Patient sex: M
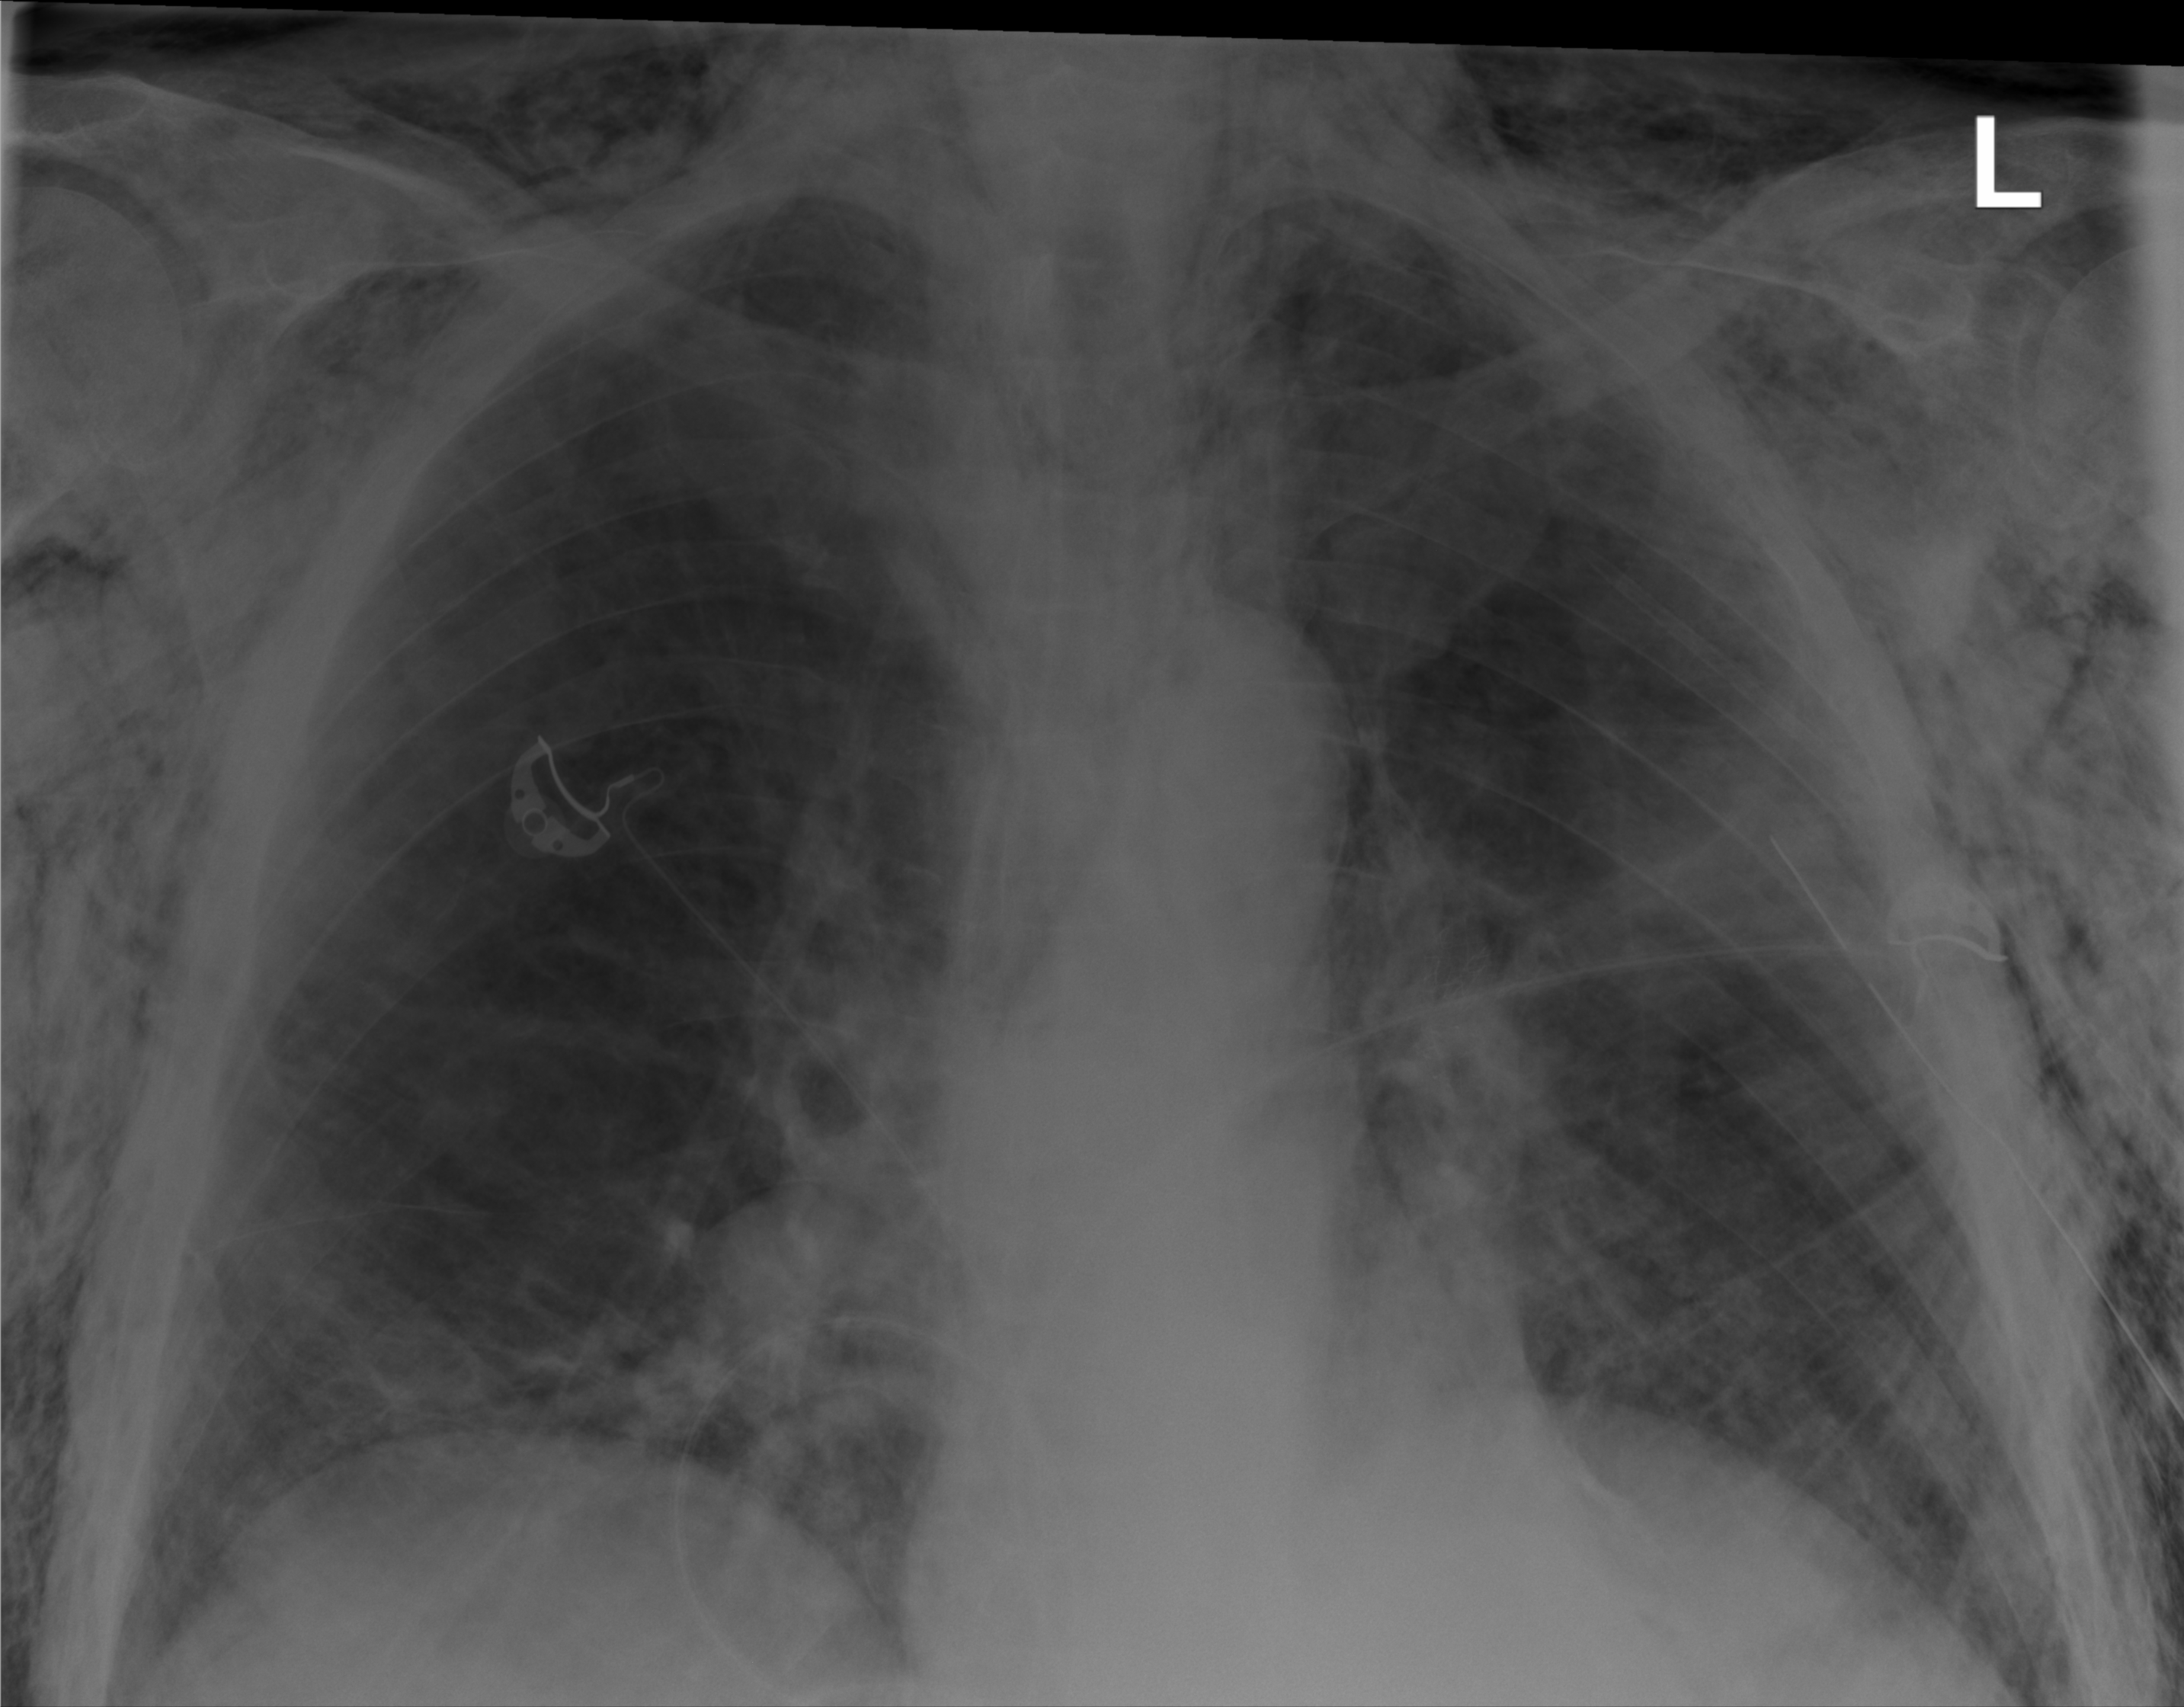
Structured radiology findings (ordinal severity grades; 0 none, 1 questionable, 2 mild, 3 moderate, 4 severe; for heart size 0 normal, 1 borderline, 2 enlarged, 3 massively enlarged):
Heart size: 0
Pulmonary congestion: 0
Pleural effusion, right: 0
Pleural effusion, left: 0
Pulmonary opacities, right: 0
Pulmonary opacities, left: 2
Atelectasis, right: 1
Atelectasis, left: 1